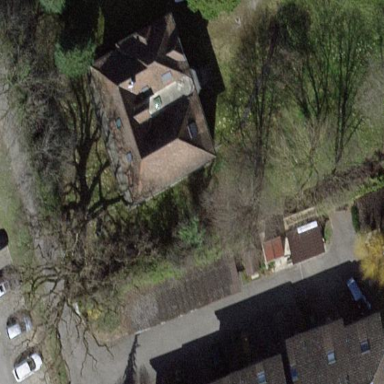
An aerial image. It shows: Detached building.